【题型】填空题　【知识点】平面几何　【难度】hard
将一张矩形纸片进行如图所示的操作：①沿对角线 \(AC\) 折叠，得到折痕 \(AC\)；②折叠纸片使边 \(CD\) 落在折痕 \(AC\) 上，点 \(D\) 落在点 \(P\) 处，得到折痕 \(CM\)；③过点 \(M\) 折叠纸片，使点 \(D\)、\(C\) 分别落在边 \(AD\)、\(BC\) 上，展开得到折痕 \(MN\)。如果矩形 \(MDCN\) 是一个黄金矩形，其中 \(\dfrac{MD}{CD} = \dfrac{\sqrt{5} - 1}{2}\)，那么这张矩形纸片的两条邻边 \(AB:BC = \underline{\quad\quad}\)。

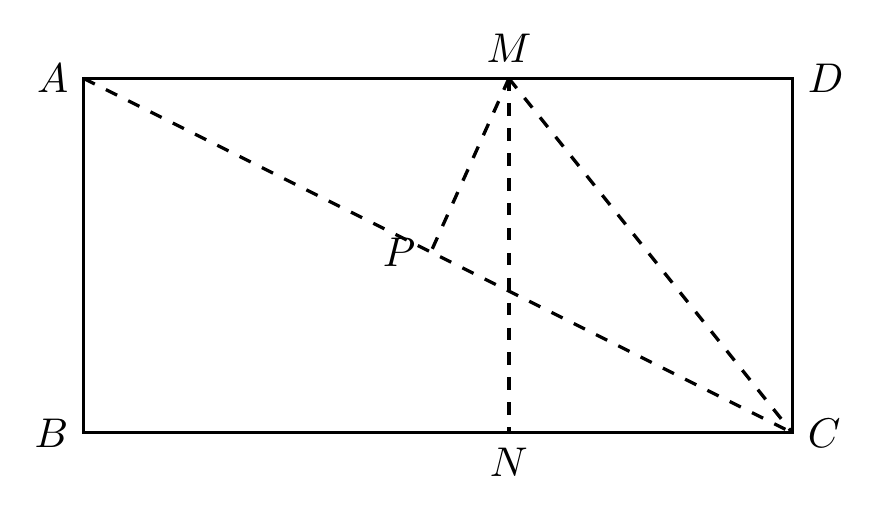
【解答】
【答案】\(\boldsymbol{1:2}\)

\vspace{1em}

【知识点】用勾股定理解三角形、矩形与折叠问题、相似三角形的判定与性质、黄金分割

\vspace{1em}

【分析】本题考查矩形的性质，翻折变换，黄金分割，相似三角形的判定和性质。设 \(MN\) 与 \(AC\) 交于点 \(H\)，由矩形的性质可得 \(\angle MNC = 90^\circ\)，\(MN \parallel DC\)，\(MD = NC\)，\(MN = DC\)，则 \(\angle MCD = \angle NMC\)。由折叠性质可知：\(\angle MCD = \angle MCP\)，\(\angle NMC = \angle MCP\)，故 \(MH = CH\)。设 \(MD = (\sqrt{5}-1)k\)，\(CD = 2k\)，\(MH = CH = x\)，根据勾股定理求出 \(x = \frac{5-\sqrt{5}}{2}k\)，则 \(NH = \frac{\sqrt{5}-1}{2}k\)，再证明 \(\triangle CBA \backsim \triangle CNH\)，最后由相似三角形的性质即可求解。掌握知识点的应用是解题的关键。

\vspace{1em}

【详解】解：如图，设 \(MN\) 与 \(AC\) 交于点 \(H\)，

\vspace{8em} % 为图形预留空白位置

\(\because\) 矩形 \(MDCN\) 是一个黄金矩形，
\[
\therefore \angle MNC = 90^\circ,\ MN \parallel DC,\ MD = NC,\ MN = DC,
\]
\[
\therefore \angle MCD = \angle NMC,
\]
由折叠性质可知：\(\angle MCD = \angle MCP\)，
\[
\therefore \angle NMC = \angle MCP,
\]
\[
\therefore MH = CH,
\]
\[
\because \frac{MD}{CD} = \frac{\sqrt{5}-1}{2},
\]
\(\therefore\) 设 \(MD = (\sqrt{5}-1)k\)，\(CD = 2k\)，\(MH = CH = x\)，
\[
\therefore MD = NC = (\sqrt{5}-1)k,\ MN = CD = 2k,
\]
\[
\therefore NH = MN - MH = 2k - x,
\]
在 \(\text{Rt}\triangle NHC\) 中，由勾股定理得：\(NH^2 + NC^2 = CH^2\)，
\[
\therefore (2k - x)^2 + [(\sqrt{5}-1)k]^2 = x^2, \quad \text{解得：} \ x = \frac{5-\sqrt{5}}{2}k,
\]
\[
\therefore NH = 2k - \frac{5-\sqrt{5}}{2}k = \frac{\sqrt{5}-1}{2}k,
\]
\[
\because MN \parallel DC,
\]
\[
\therefore \triangle CBA \backsim \triangle CNH,
\]
\[
\therefore \frac{AB}{BC} = \frac{NH}{NC} = \frac{\frac{\sqrt{5}-1}{2}k}{(\sqrt{5}-1)k} = \frac{1}{2},
\]
\[
\therefore AB:BC = 1:2,
\]
故答案为：\(\boldsymbol{1:2}\)。